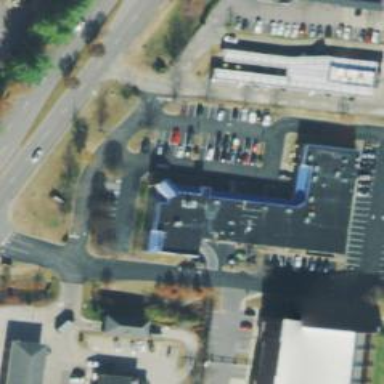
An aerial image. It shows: Retail building.